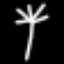
Label: palm tree